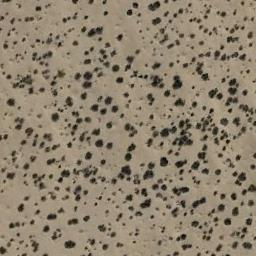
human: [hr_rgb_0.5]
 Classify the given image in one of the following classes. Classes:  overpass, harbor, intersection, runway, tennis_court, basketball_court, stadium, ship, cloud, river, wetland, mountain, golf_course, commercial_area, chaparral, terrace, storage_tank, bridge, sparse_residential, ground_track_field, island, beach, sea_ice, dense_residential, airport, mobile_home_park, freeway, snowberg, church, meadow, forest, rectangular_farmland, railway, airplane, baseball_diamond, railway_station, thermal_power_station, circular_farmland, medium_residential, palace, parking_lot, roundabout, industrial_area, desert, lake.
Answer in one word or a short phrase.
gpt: chaparral